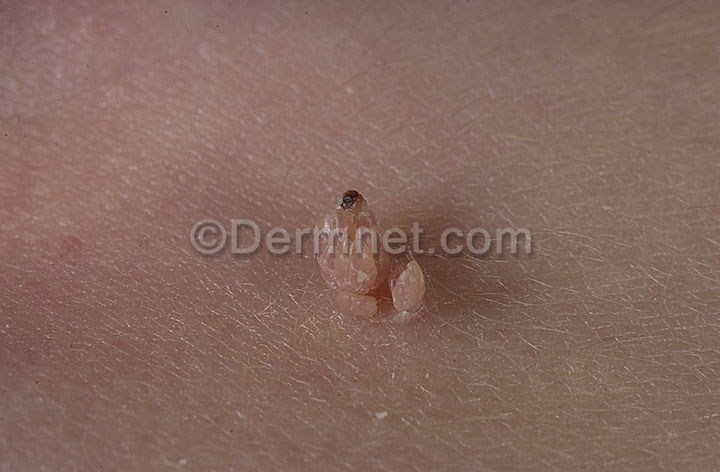
Disease: Warts Molluscum and other Viral Infections